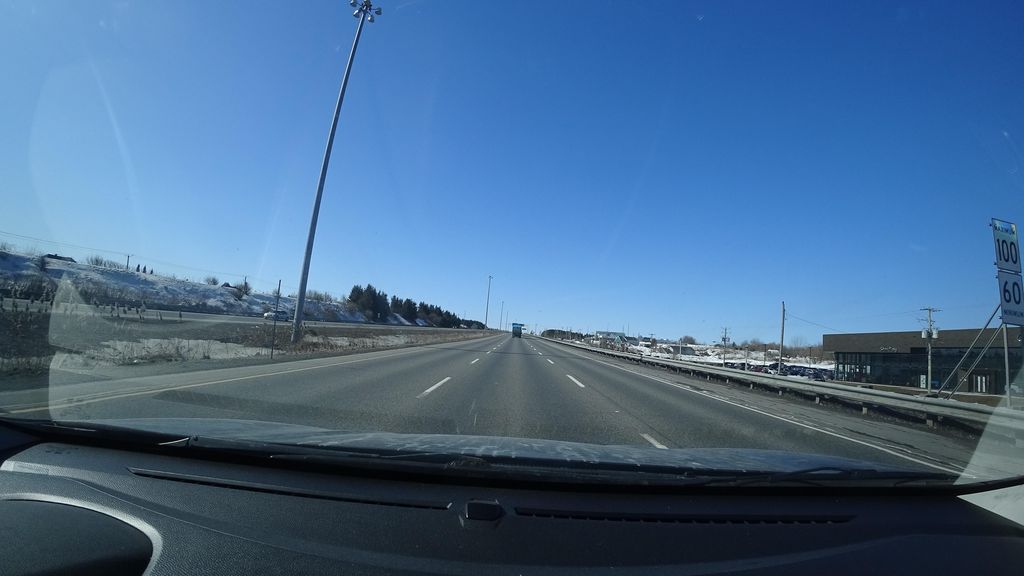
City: quebec_city